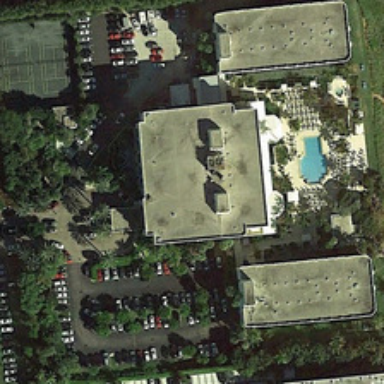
Several buildings are in a resort with parking lots and tennis courts .